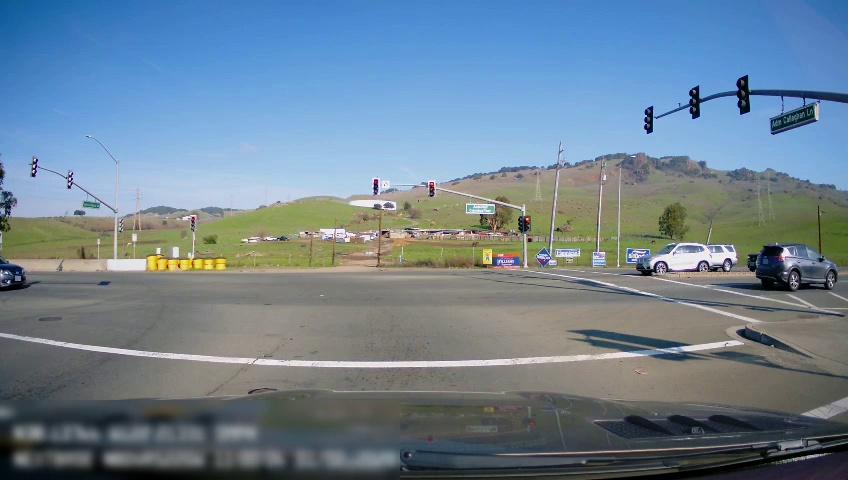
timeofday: Day
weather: Sunny
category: Drivable Space
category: Vehicles | SUV
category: Vehicles | SUV
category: Vehicles | SUV
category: Vehicles | SUV
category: Vehicles | Car
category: Lanes | Opposite Lane
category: Traffic | Lights
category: Traffic | Lights
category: Traffic | Lights
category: Traffic | Lights
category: Traffic | Lights
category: Traffic | Lights
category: Traffic | Lights
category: Traffic | Signs
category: Traffic | Lights
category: Traffic | Lights
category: Traffic | Signs
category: Traffic | Lights
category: Traffic | Lights
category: Traffic | Signs